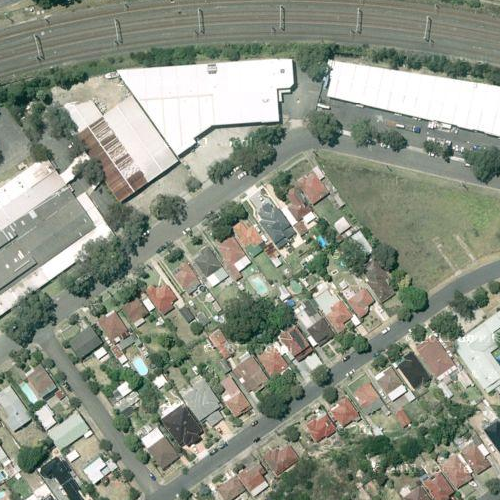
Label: sydney